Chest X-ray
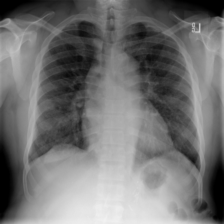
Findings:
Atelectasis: negative
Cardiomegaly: negative
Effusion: negative
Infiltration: negative
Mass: negative
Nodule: negative
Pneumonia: negative
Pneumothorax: negative
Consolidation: negative
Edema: negative
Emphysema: negative
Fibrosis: negative
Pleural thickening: negative
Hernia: negative